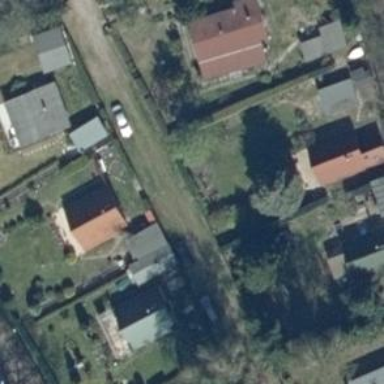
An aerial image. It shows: Residential road with dirt surface.